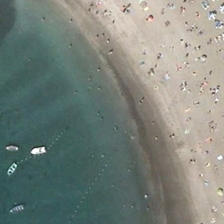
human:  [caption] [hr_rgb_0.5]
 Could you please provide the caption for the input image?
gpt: many people are in a piece of yellow beach near a green ocean .

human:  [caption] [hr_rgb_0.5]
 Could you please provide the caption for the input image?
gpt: many people are in a piece of yellow beach near a green ocean .

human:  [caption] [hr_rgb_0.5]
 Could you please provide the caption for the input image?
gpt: many people are in a piece of yellow beach near a green ocean .

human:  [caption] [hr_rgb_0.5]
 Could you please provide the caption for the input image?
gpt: many people are in a piece of yellow beach near a green ocean .

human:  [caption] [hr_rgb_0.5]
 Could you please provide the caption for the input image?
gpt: many people are in a piece of yellow beach near a green ocean .